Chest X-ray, PA view. Patient: 40 years old, sex M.
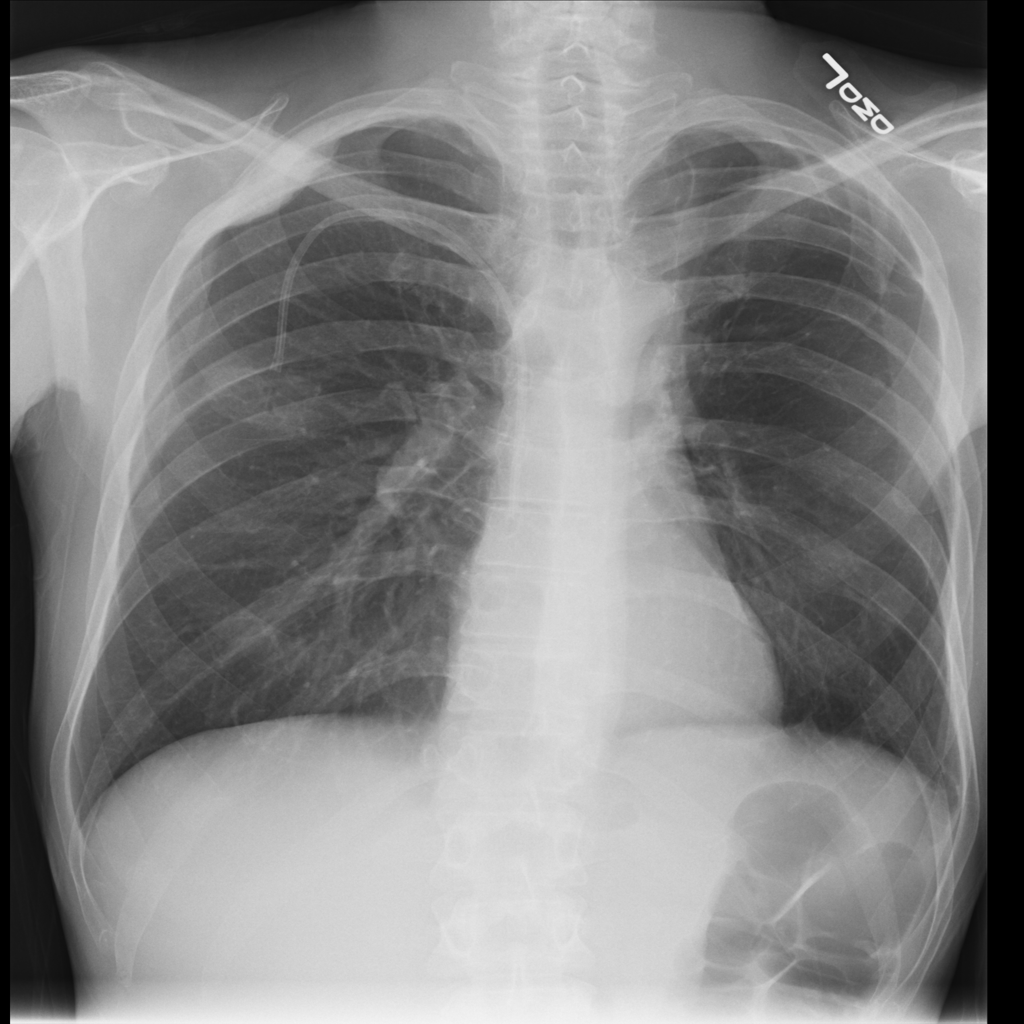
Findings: Mass